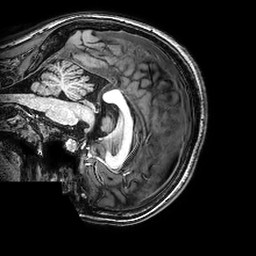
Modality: T1w
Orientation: sagittal
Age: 23
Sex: female
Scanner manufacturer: philips
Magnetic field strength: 3 T
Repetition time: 0.008217 s
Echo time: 0.00377 s